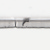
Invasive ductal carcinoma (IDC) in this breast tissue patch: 0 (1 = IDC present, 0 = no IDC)